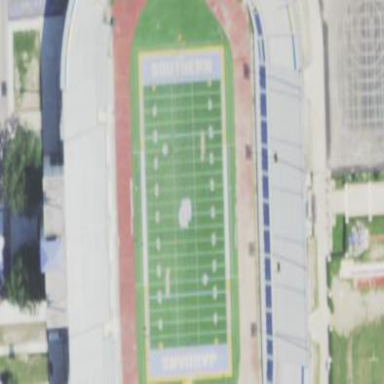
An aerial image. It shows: Stadium primarily used for American football.